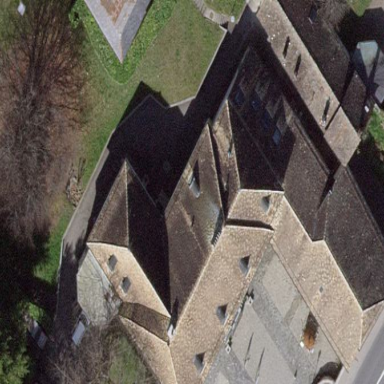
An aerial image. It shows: Building that serves as hospital but is used as museum.